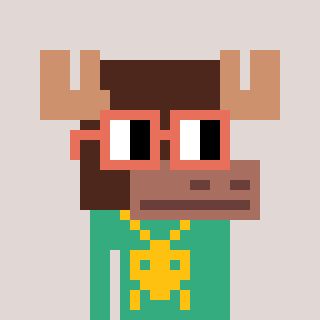
a pixel art character with square orange glasses, a moose-shaped head and a teal-colored body on a warm background